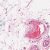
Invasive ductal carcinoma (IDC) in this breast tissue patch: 0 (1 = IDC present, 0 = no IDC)